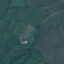
Land use / land cover: Pasture